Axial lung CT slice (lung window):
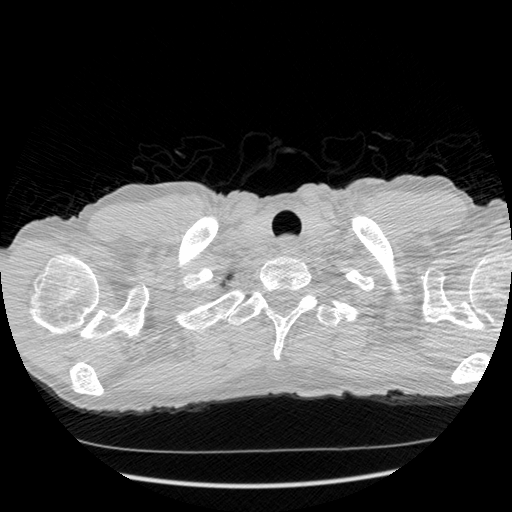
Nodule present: no